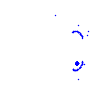
Particle: pion